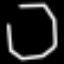
Label: octagon